Aerial crown-view tile of a tropical tree (Barro Colorado Island, Panama), acquired 20240918:
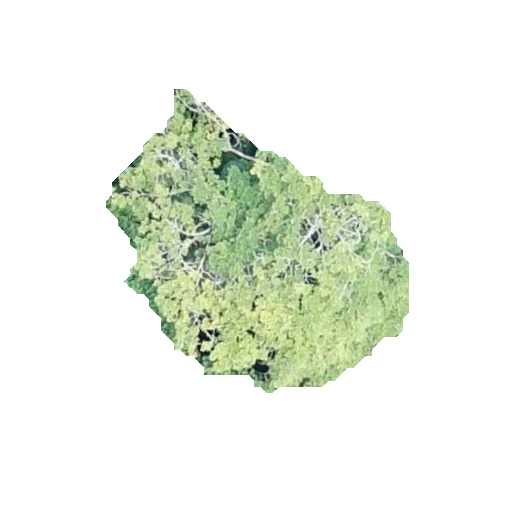
Species: Tabebuia rosea
GBIF accepted scientific name: Tabebuia rosea
Crown area: 87.681 m²